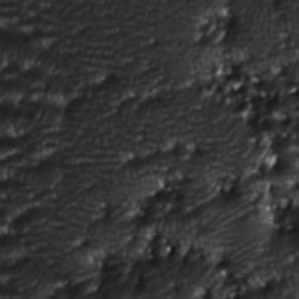
Label: frost